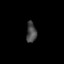
Tissue: lung
Cell type: Epithelial cells
Senescence score: 0.08691
Nuclear area (px): 201
Mean DAPI intensity: 71.98